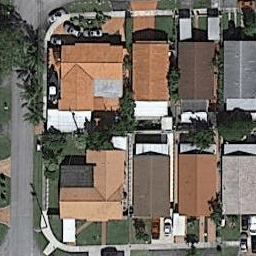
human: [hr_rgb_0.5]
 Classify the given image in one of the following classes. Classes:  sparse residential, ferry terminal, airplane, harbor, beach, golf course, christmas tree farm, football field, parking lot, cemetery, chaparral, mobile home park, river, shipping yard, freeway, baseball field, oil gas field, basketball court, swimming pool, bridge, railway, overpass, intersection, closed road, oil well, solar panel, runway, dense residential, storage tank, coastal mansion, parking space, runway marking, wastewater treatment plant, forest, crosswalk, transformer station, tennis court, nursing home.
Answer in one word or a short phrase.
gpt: dense residential